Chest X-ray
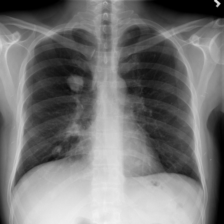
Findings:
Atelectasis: negative
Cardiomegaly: negative
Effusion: negative
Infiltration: negative
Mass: negative
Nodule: negative
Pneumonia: negative
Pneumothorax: negative
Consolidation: negative
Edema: negative
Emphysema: negative
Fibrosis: negative
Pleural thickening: negative
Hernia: negative